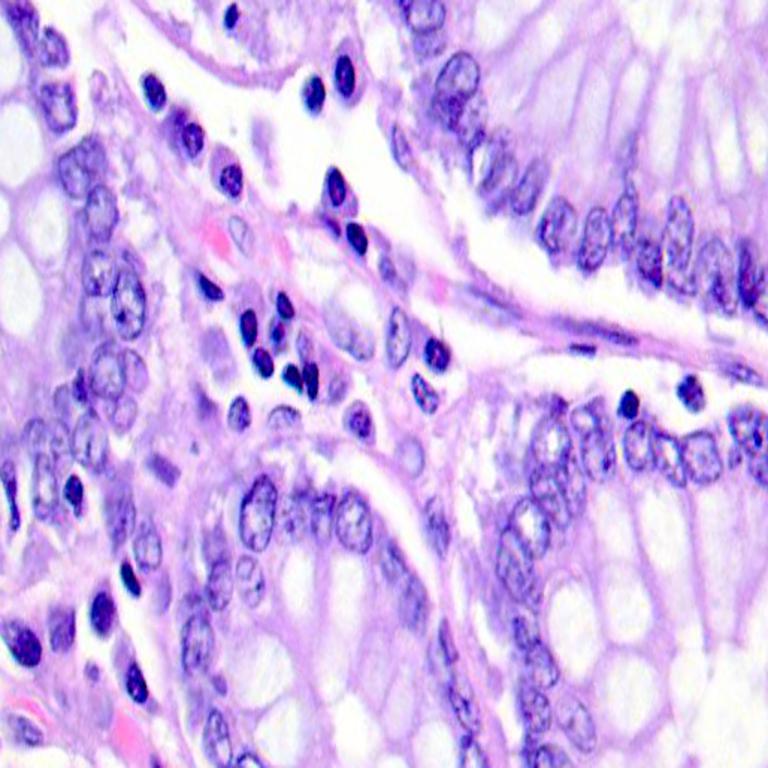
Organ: colon
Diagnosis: benign